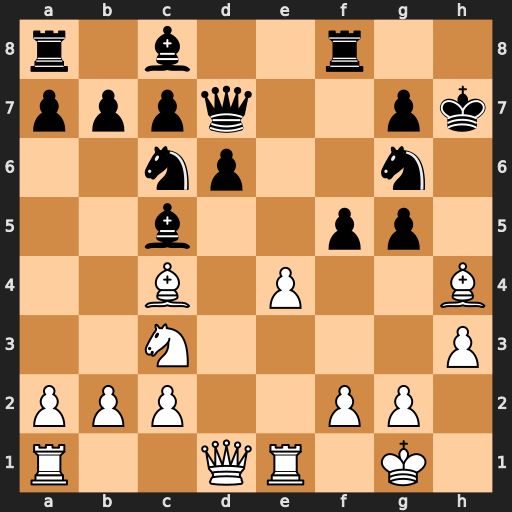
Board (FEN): r1b2r2/pppq2pk/2np2n1/2b2pp1/2B1P2B/2N4P/PPP2PP1/R2QR1K1
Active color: w
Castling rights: -
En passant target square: -
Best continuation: Qh5#